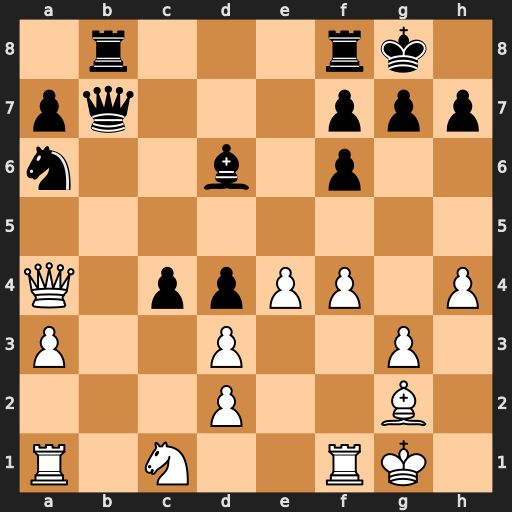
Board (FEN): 1r3rk1/pq3ppp/n2b1p2/8/Q1ppPP1P/P2P2P1/3P2B1/R1N2RK1
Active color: w
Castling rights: -
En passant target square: -
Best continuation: e5 Qb6 exd6